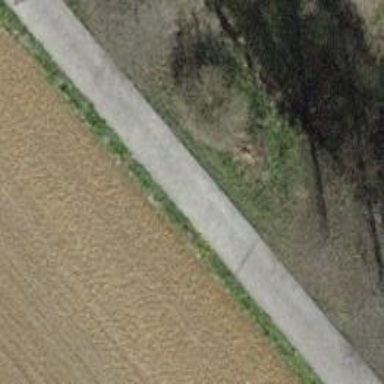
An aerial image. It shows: Concrete track with grade 1 standard.